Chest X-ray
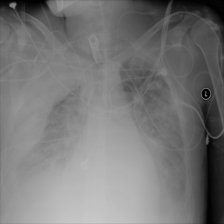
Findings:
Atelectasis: negative
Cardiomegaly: negative
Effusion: positive
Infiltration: negative
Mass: negative
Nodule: negative
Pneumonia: negative
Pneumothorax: negative
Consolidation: negative
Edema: positive
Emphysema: negative
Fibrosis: negative
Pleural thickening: negative
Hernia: negative